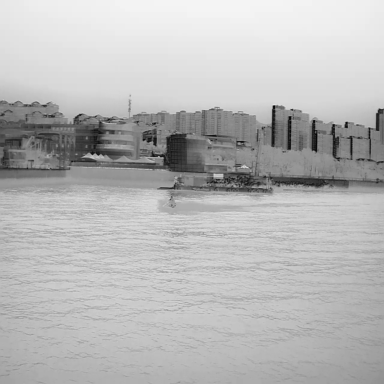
There is a canoe in the infrared image.